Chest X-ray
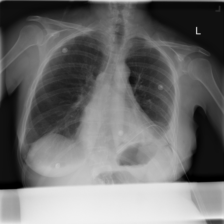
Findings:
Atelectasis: positive
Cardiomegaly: negative
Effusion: positive
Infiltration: negative
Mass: negative
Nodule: negative
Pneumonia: negative
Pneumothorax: negative
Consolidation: negative
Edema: negative
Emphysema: negative
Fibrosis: negative
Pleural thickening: negative
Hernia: negative